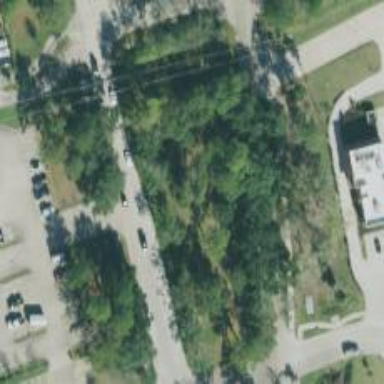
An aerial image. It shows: Island traffic calming feature in forested area.